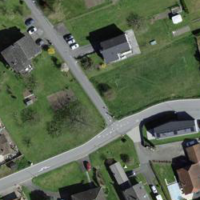
EUNIS habitat code: 55
Species observed at this site:
Juglans regia
Cotinus coggygria